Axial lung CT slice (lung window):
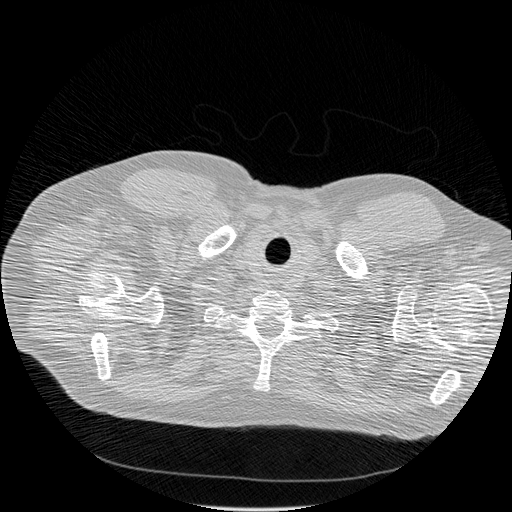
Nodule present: no